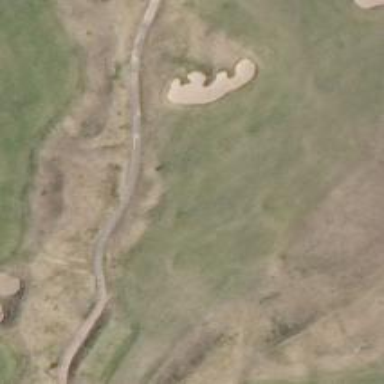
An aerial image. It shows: Path used for both walking and golf.